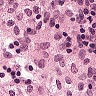
Metastatic tissue present: no